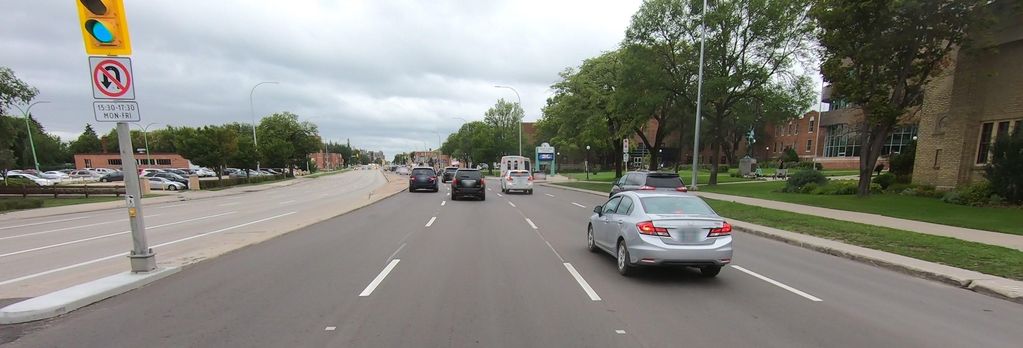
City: winnipeg